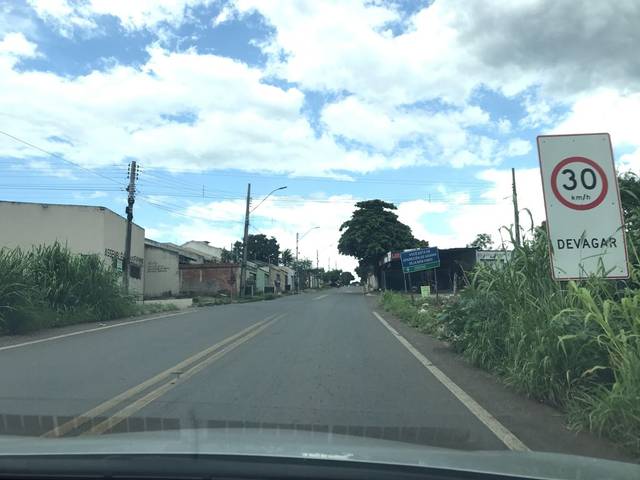
Region: Brazil
Coordinates: -16.845, -49.252